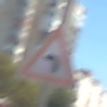
Verkehrszeichen: KurveLinks
Umgebung: Outdoor, Urban
Tageszeit: Midday
Wetter: Clear
Licht: Natural
Jahreszeit: NotSpecified
Kontrast: HighContrast